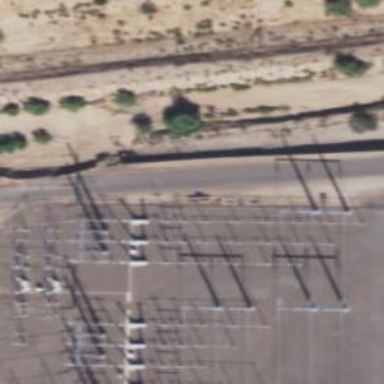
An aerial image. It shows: Switch for power supply.